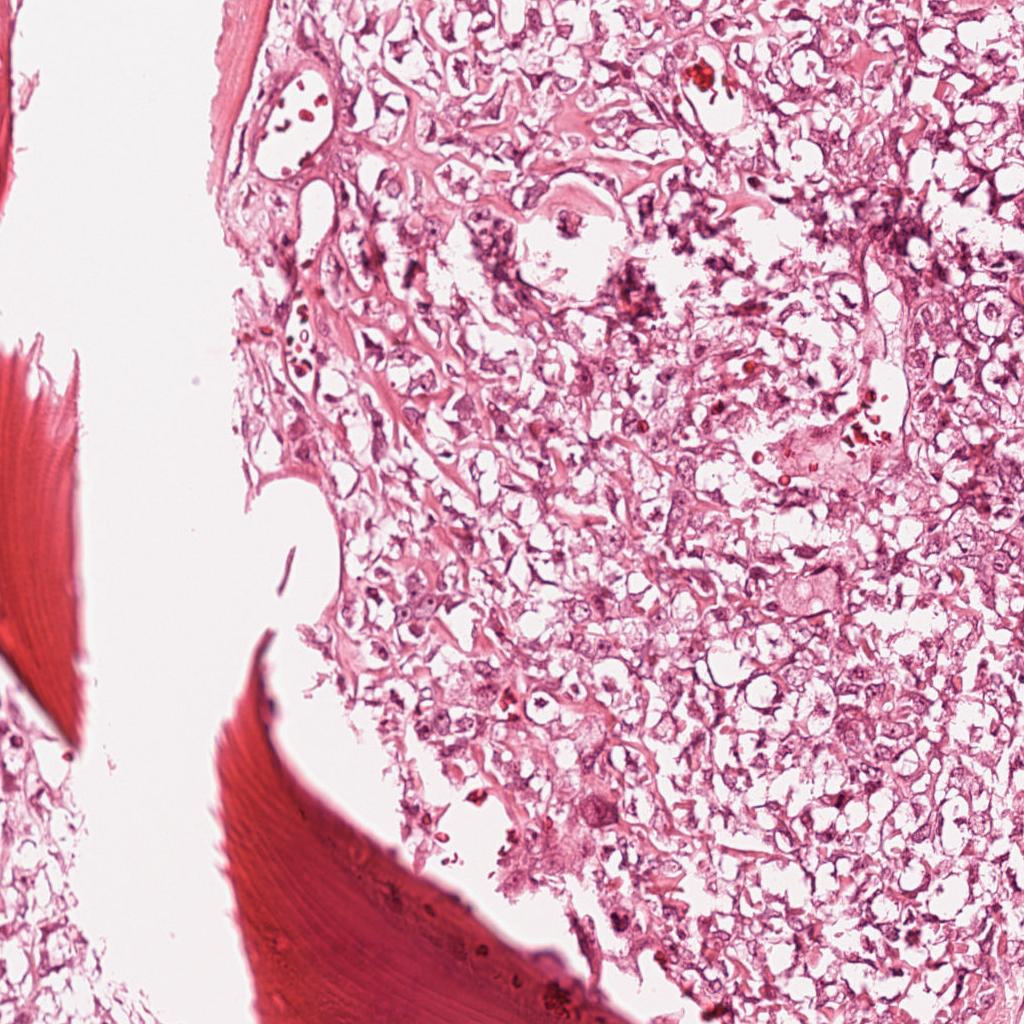
Label: Viable